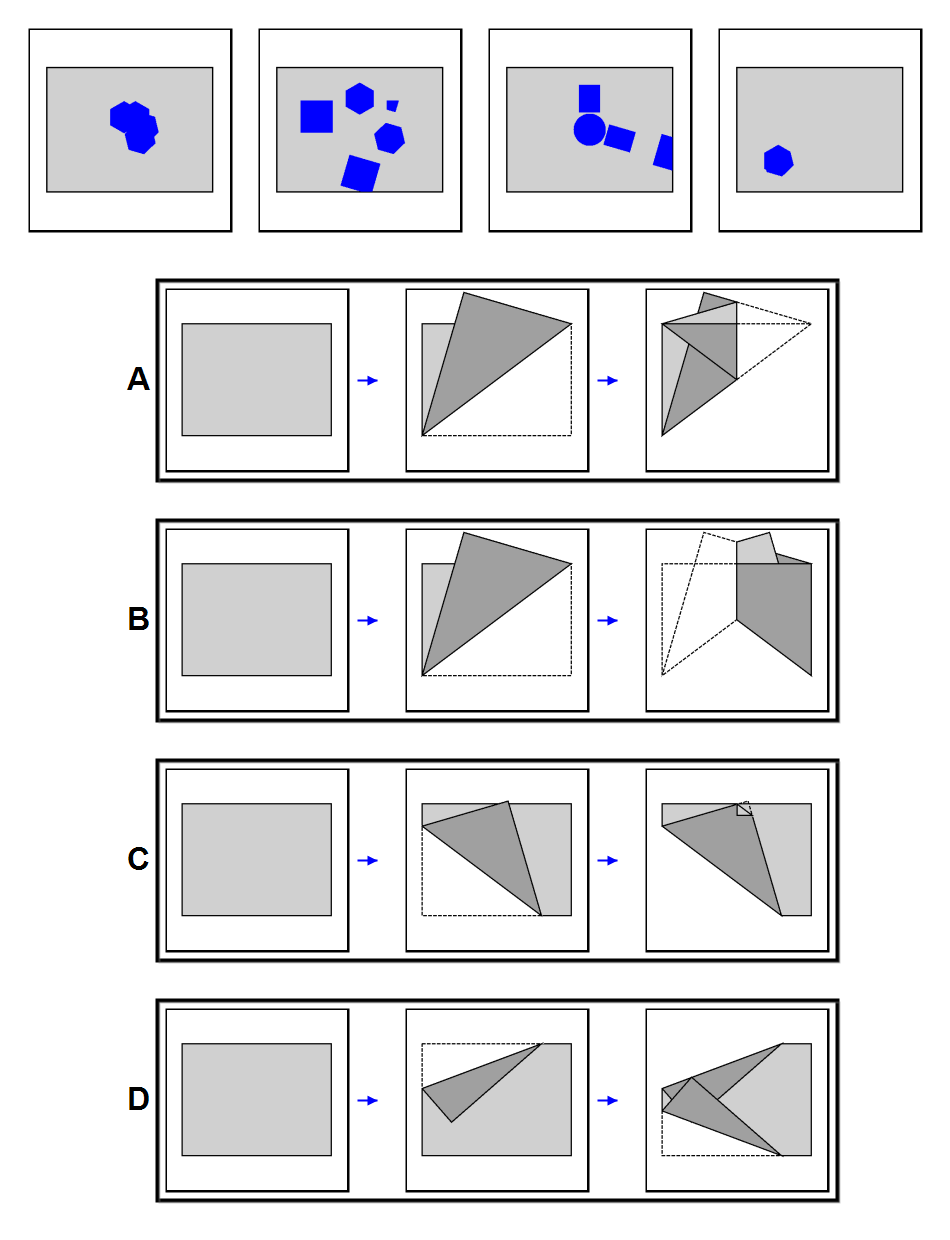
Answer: B